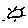
Label: sun